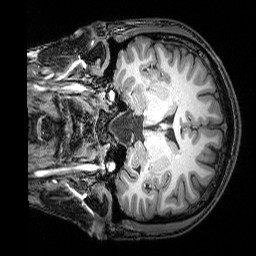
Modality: T1w
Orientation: coronal
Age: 27
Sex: male
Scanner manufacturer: siemens
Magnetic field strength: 3 T
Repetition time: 2.53 s
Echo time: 0.00388 s